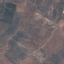
Land use / land cover: PermanentCrop